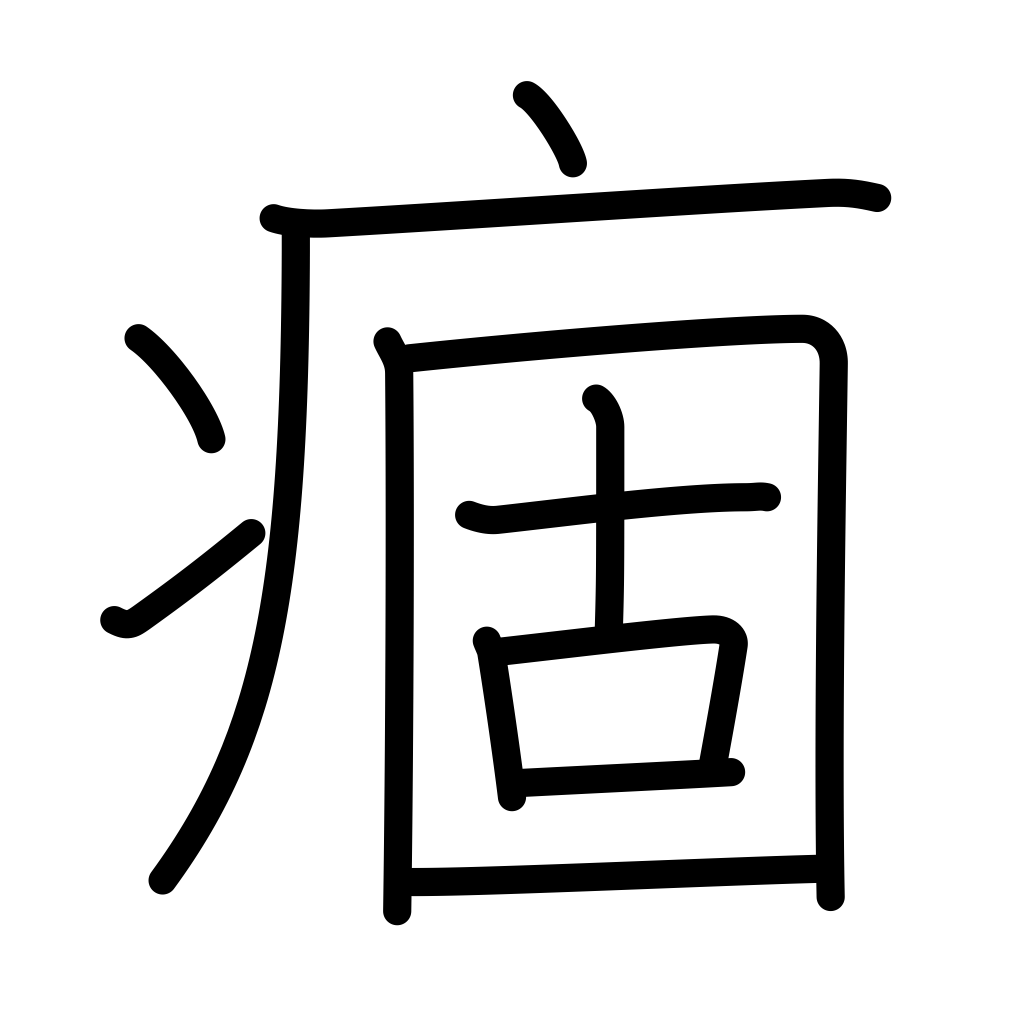
Meaning: chronic illness